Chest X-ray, AP view. Patient: 33 years old, sex M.
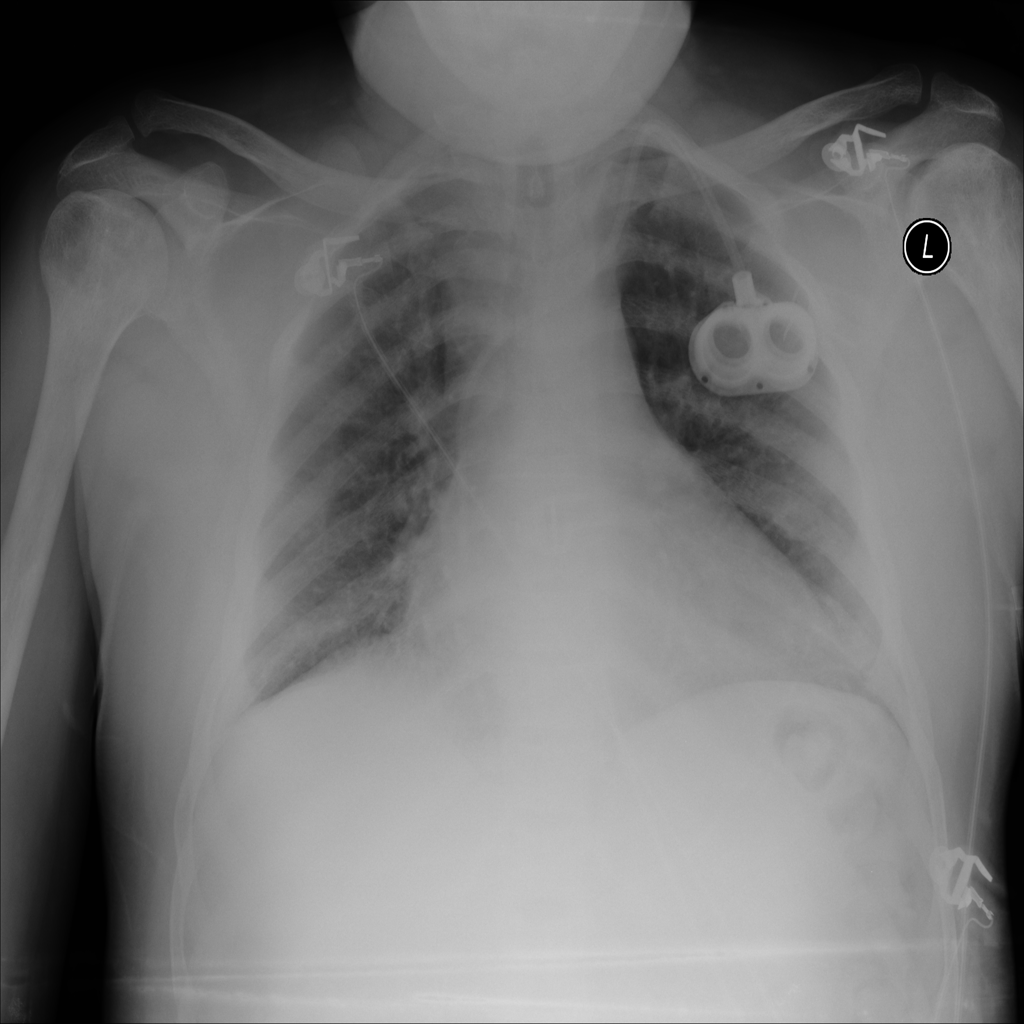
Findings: No Finding